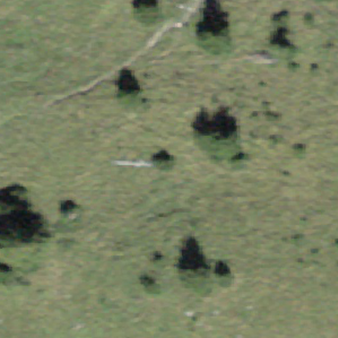
Label: other